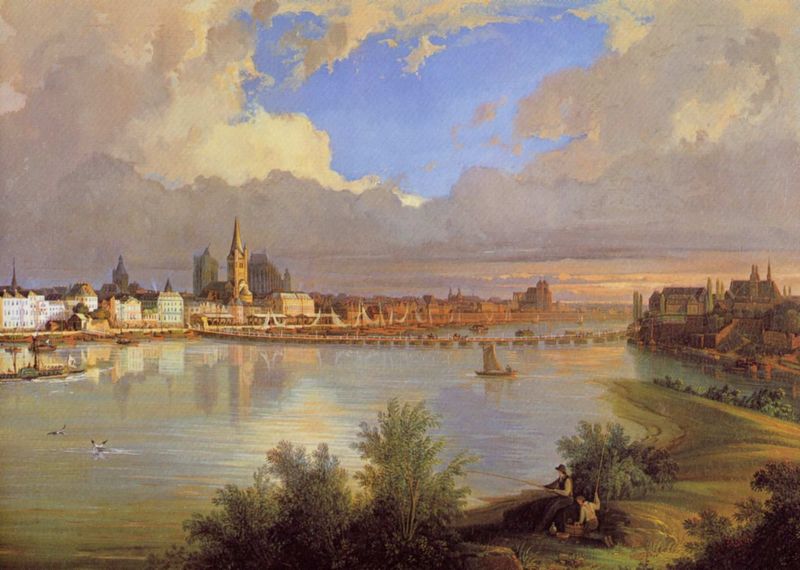
Titel: Köln, Ansicht vom Deutzer Ufer aus
Künstler: Jakob Dietzler
Institution: (Privatbesitz)
Schlagwörter: baum, blau, blätter, dunkel, gemälde, himmel, mann, meer, schatten, wasser, weiß, wolken, aquarell, bäume, fluss, gelb, grün, kirchturm, landschaft, menschen, ocker, see, stadt, ufer, abend, braun, fenster, grau, hell, licht, männer, schwarz, zeichnung, gebäude, gras, haus, rasen, schloss, weg, wiese, wolke, malerei, öl, bach, horizont, häuser, morgen, natur, sonnenaufgang, spiegelung, vögel, brücke, busch, büsche, gebüsch, gewässer, kanal, kirche, sträucher, wasserspiegelung, paar, pflanzen, rosa, boot, boote, genre, kahn, turm, bewölkt, küste, schiff, schiffe, segel, segelboot, segelschiffe, sommer, strand, wellen, ente, ansicht, vedute, venedig, fischer, segelschiff, dächer, sonnenuntergang, tag, landschaftsmalerei, enten, hafen, mündung, romantik, strom, ölgemälde, dampfer, möwen, staffage, wetter, abendrot, gewächs, umriss, bucht, segelboote, segeln, kirchen, stadtansicht, bayern, türme, dom, angel, landzunge, zuber, landscahft, reflektion, wien, london, schwefelgelb, angler, schinkel, angeln, pfalnzen, háuser, schwimmer, rhein, grasfläche, horizonz, stadtgrenze, schif, satdt, main, farbige zeichnung, donau, pontonbrücke, lickt, vedutenmalerei, zufluss, ufergewächs, flss, temse, aufreißender himmel, zusammenfluss, himmel#, fi, chinkel, uferblick